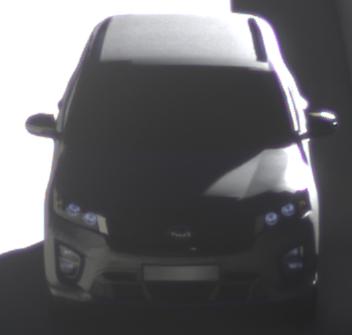
Make: KIA
Model: Sorento 2.2 CRDi
Detailed model: Sorento (UM)
Model produced from: 2015/03
Model produced until: 2017/10
Doors: 5
Color: gray
Road condition: dry road
Daytime: sunrise or sunset
Contrast: high contrast